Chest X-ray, AP view. Patient: 42 years old, sex M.
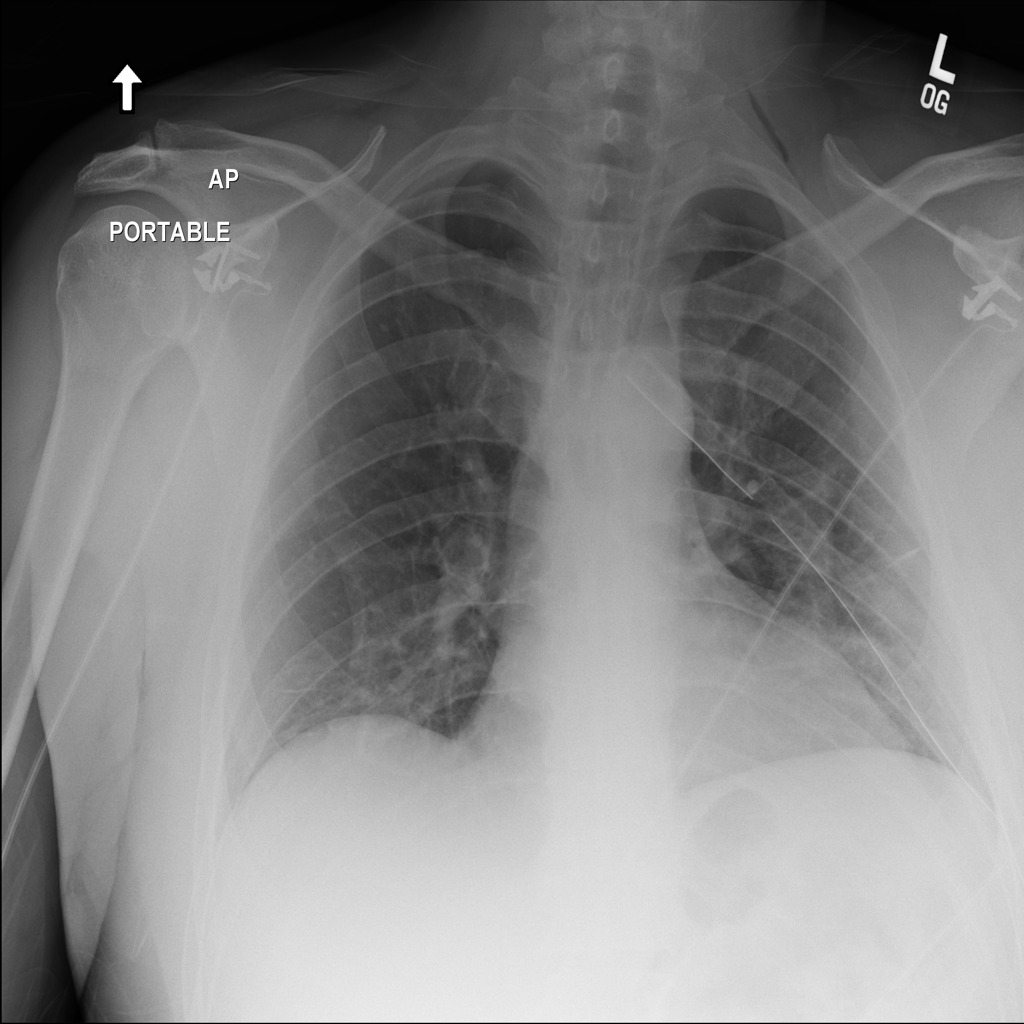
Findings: No Finding